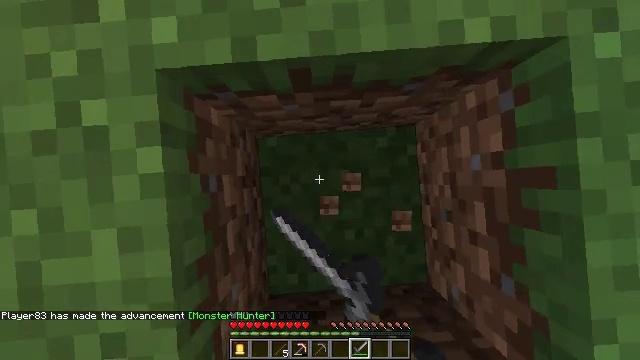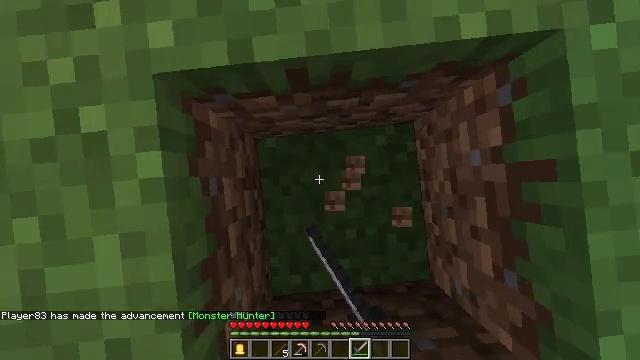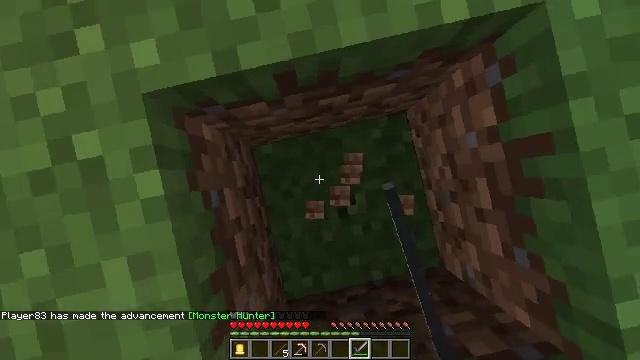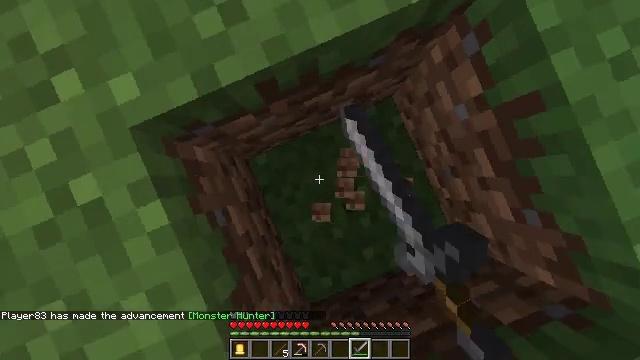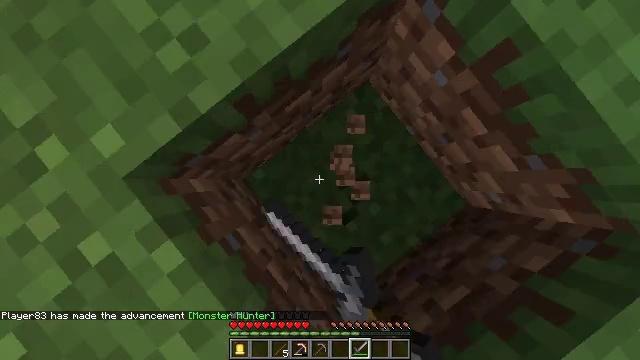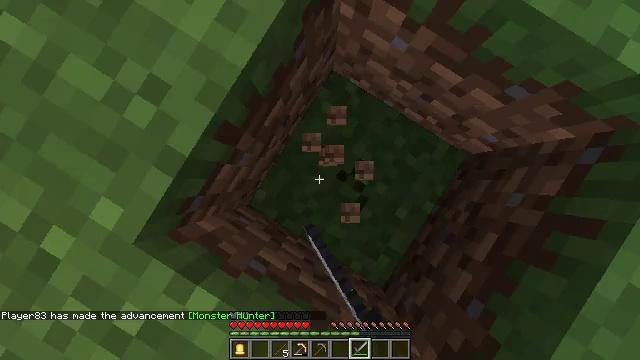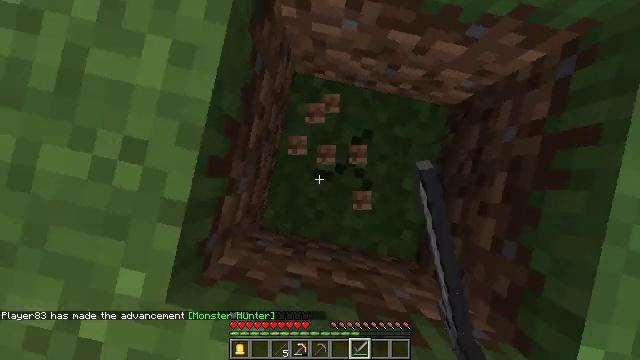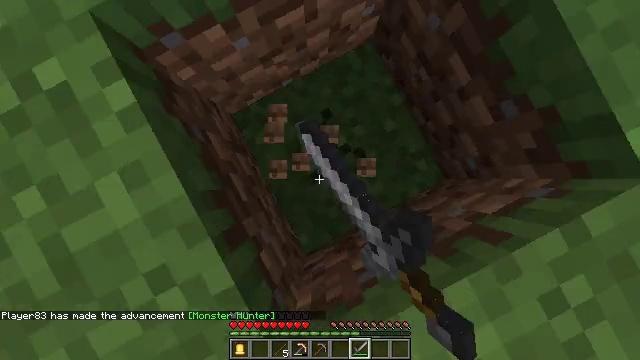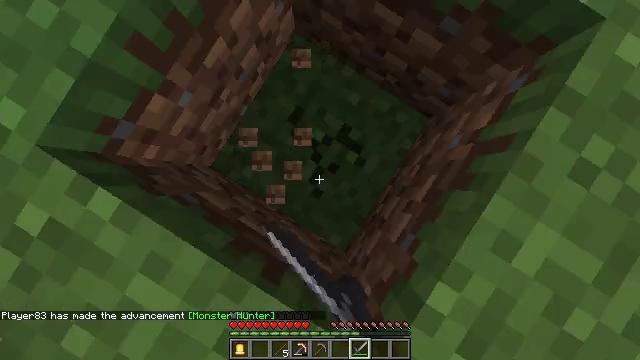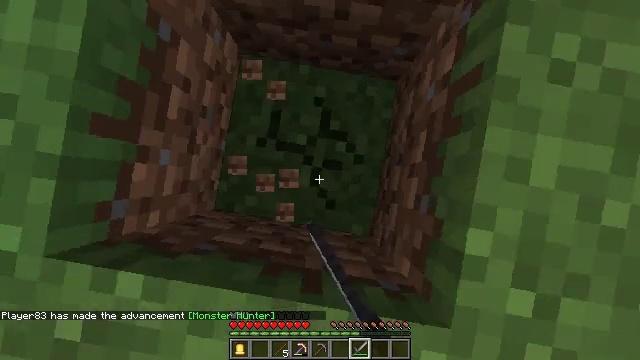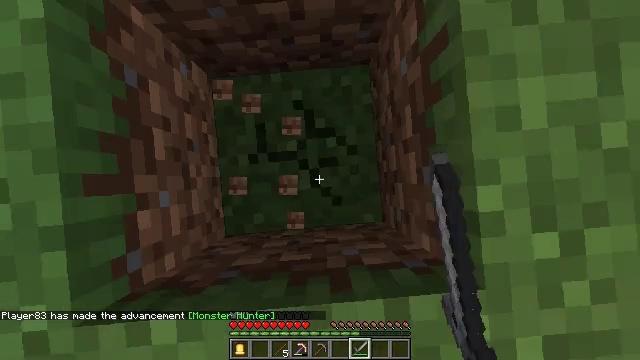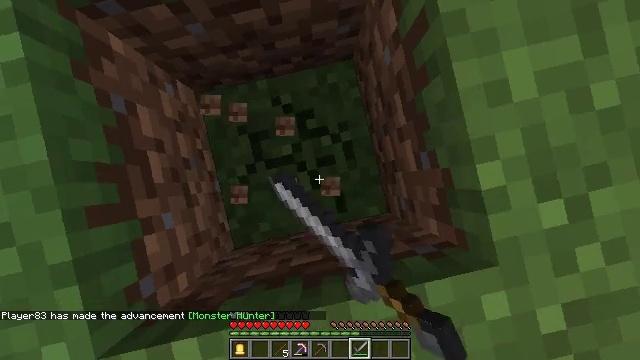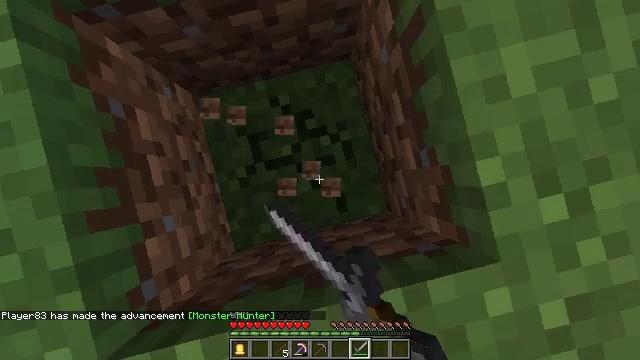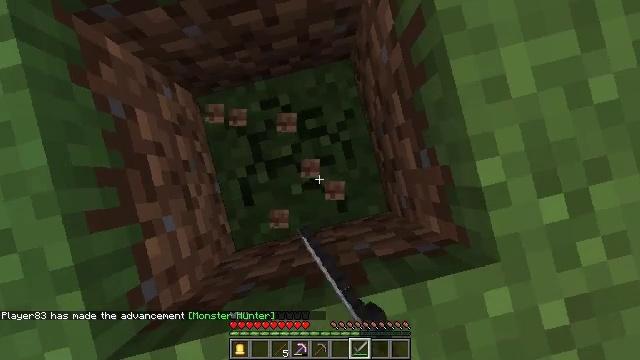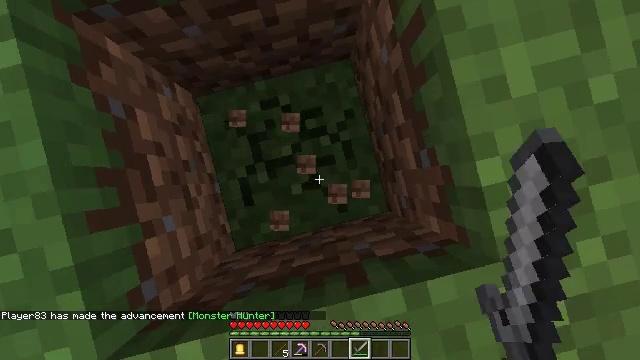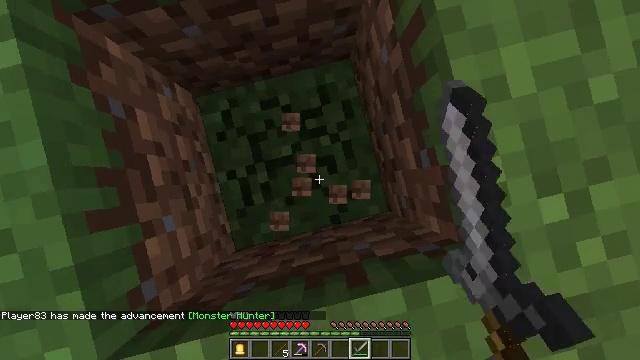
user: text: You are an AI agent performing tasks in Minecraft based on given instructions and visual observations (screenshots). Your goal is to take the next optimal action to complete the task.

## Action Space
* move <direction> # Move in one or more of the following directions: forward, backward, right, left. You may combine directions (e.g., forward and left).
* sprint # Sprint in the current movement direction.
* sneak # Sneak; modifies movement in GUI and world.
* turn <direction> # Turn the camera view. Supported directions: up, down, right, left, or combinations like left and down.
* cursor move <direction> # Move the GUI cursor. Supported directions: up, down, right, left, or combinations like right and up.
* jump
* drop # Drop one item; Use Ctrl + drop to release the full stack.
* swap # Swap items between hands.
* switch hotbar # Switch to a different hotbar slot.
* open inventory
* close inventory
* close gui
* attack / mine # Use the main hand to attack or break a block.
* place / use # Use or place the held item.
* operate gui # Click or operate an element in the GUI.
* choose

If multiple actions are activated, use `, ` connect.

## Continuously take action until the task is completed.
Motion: motion action
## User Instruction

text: Break the grass block.
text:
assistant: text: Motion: turn right and down, attack / mine
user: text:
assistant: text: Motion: turn right and down, attack / mine
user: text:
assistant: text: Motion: turn right and down, attack / mine
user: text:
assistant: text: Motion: turn right and down, attack / mine
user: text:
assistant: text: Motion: turn right and down, attack / mine
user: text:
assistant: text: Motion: turn right and down, attack / mine
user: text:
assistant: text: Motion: turn right and down, attack / mine
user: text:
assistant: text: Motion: turn right and down, attack / mine
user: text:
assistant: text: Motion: turn right and down, attack / mine
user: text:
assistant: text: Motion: turn right and down, attack / mine
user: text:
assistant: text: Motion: turn right, attack / mine
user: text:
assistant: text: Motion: turn right and down, attack / mine
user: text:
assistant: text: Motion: attack / mine
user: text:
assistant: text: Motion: attack / mine
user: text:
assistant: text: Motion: attack / mine
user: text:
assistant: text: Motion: attack / mine
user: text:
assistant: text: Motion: attack / mine
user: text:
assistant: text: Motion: attack / mine
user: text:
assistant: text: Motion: attack / mine
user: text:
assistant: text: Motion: attack / mine
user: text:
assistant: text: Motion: attack / mine
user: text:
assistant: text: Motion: attack / mine
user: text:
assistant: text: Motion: attack / mine
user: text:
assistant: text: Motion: attack / mine